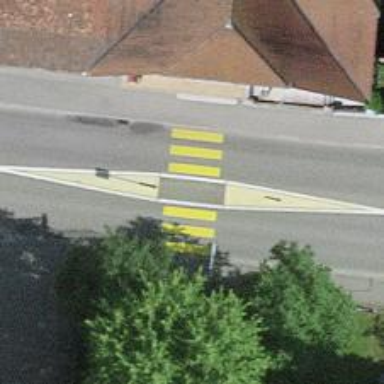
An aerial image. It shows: Marked crossing with pedestrian island. The crossing has visible markings.